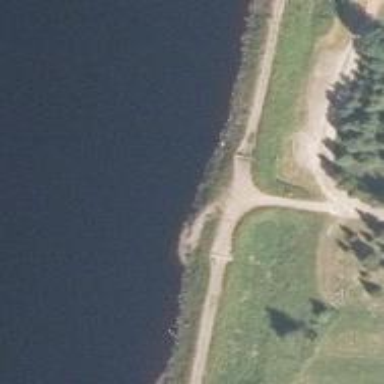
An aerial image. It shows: Path with embankment.